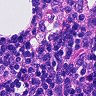
Metastatic tissue present: no